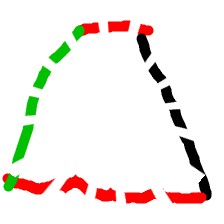
Shape: trapezoid